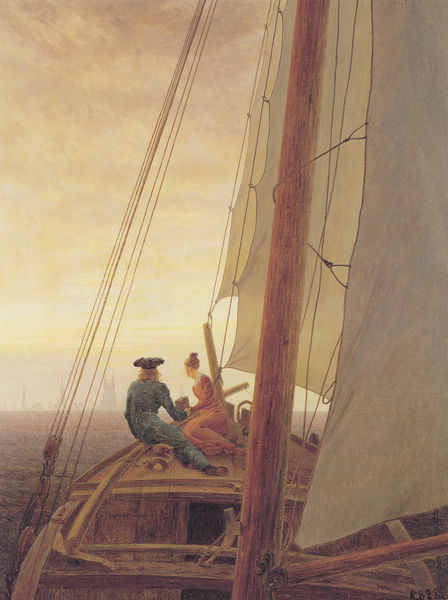
Titel: Auf dem Segler
Künstler: Caspar David Friedrich
Standort: Sankt Petersburg
Institution: Eremitage
Schlagwörter: blau, dunkel, gemälde, hand, himmel, mann, meer, wasser, weiß, wolken, gelb, grün, kirchturm, komposition, mädchen, ocker, see, sitzen, stadt, abend, ausschnitt, braun, frau, frisur, grau, haar, hell, holz, hut, kleid, licht, rücken, schwarz, ausblick, blick, hund, rot, tuch, wolke, beige, hochformat, anzug, hose, halten, kragen, leinen, spitze, dämmerung, ferne, horizont, morgen, sonnenaufgang, wind, gewässer, sonne, haare, sitzend, paar, rosa, traurig, boot, boote, ruder, dutt, schiff, schiffe, segel, segelboot, segelschiffe, welle, wellen, man, perspektive, zwei, schuhe, leine, mast, segelschiff, creme, dunst, luftperspektive, nebel, sonnenuntergang, ausflug, silhouette, bug, masten, friedrich, romantik, ölgemälde, planken, seile, tau, detail, freizeit, rudern, balken, verträumt, umriss, segelboote, silhouetten, takelage, taue, ozean, segeln, kirchen, kirchtürme, stadtansicht, haarknoten, pärchen, spitzweg, türme, diesig, fern, flaschenzug, seil, rückenfigur, matrose, dreispitz, schuh, apricot, fahren, seefahrt, liebespaar, jüngling, sehnsucht, blaugrün, verliebt, romantisch, reise, krage, diagonale, spitzenkragen, kapitän, caspar david friedrich, segeltuch, schemen, david, kabine, geliebte, nummer, fahrt, heck, pinne, vorsegel, planke, sgnatur, caspar, konstruiert, tiefer horizont, kaspar, rahe, meehr, hrizont, caspar david, zukunft, ogen, c d f, date, scgelschiff, schiffmast, segelturn, seggang, tampen, +rot, 1825, durchkomponiert, caspar davis friedrich, hoprizont, behan